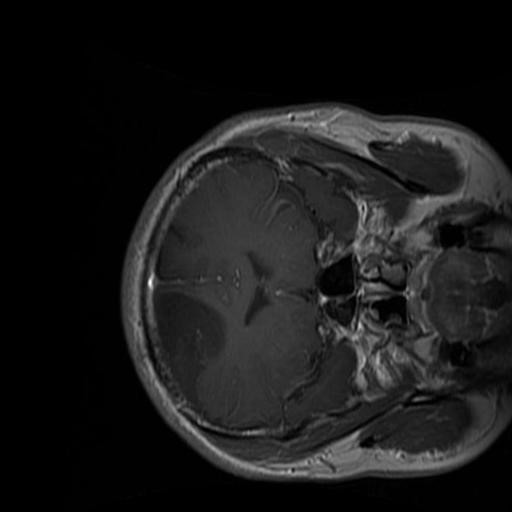
Label: brain_glioma